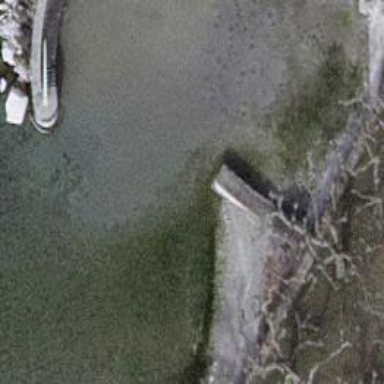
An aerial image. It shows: Man-made pier.